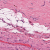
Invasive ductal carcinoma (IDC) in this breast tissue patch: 0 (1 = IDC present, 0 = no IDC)